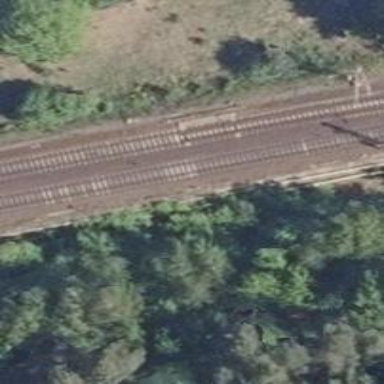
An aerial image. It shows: Railway with electrified contact lines.